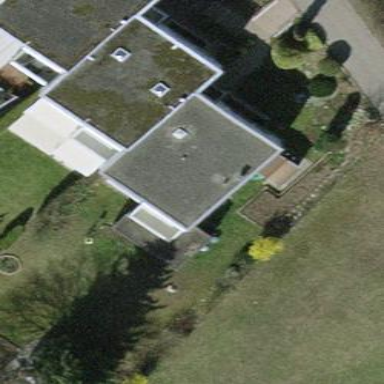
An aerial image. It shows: Terrace building.